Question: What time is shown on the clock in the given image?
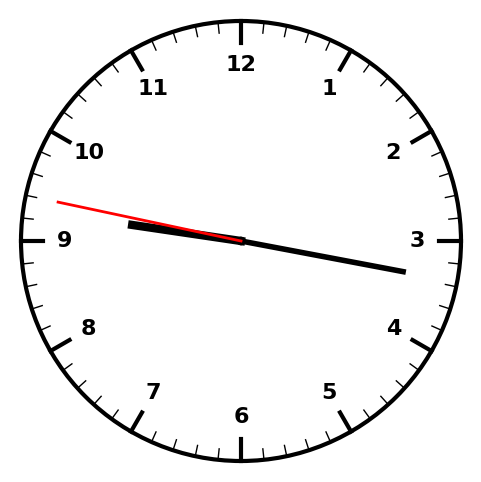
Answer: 09:16:47